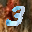
Label: 3